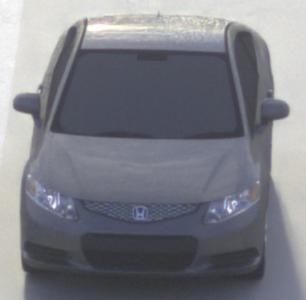
Make: Honda
Model: Civic Limousine 1.8
Detailed model: Civic (IX) Limousine
Model produced from: 2014/05
Model produced until: 2017/06
Doors: 4
Color: gray
Road condition: dry road
Daytime: morning or afternoon
Contrast: medium contrast